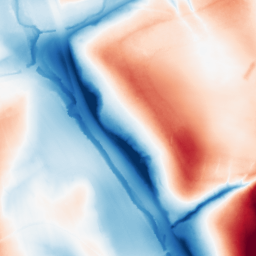
Category: classical
Decomposition family: gaussian_anisotropic
Decomposition parameters: sigma_x: 50
sigma_y: 5
Upsampling method: bicubic_3x
Upsampling parameters: scale: 3
Upsampling scale: 3